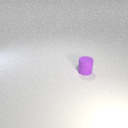
small purple rubber cylinder